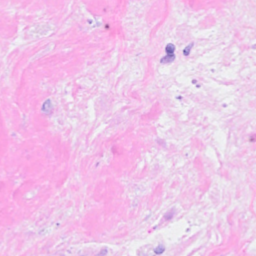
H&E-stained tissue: Breast